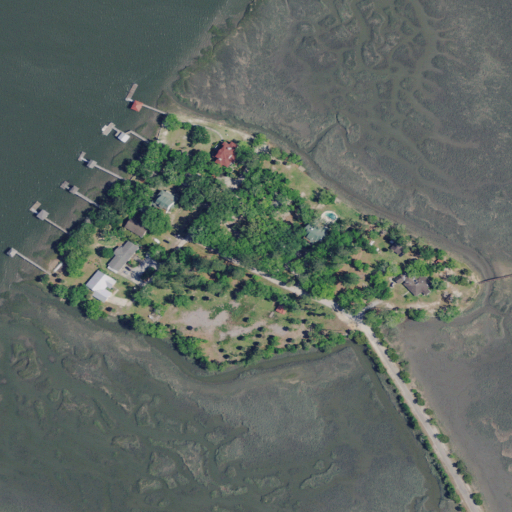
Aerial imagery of island in South Carolina named Fripp Island containing herbaceous wetlands, open water, evergreen forest, open development, shrub, low intensity development, and medium intensity development